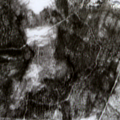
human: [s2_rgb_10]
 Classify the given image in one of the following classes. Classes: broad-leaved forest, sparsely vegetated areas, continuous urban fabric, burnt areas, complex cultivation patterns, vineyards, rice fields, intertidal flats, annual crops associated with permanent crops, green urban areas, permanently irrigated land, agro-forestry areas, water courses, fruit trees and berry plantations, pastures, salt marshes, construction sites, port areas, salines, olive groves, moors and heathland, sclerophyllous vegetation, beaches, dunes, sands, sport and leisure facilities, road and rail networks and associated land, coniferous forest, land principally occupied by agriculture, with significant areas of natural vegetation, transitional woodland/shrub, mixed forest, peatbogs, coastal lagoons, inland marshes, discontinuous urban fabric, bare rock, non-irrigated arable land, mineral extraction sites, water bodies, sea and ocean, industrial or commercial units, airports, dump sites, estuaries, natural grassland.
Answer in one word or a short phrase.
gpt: coniferous forest, mixed forest, transitional woodland/shrub